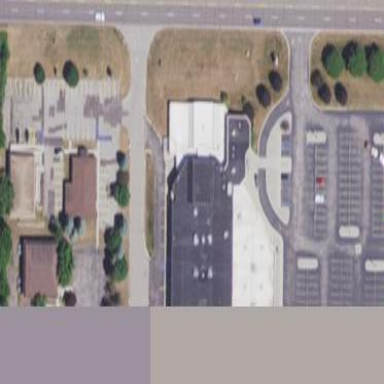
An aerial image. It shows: Sports center building.